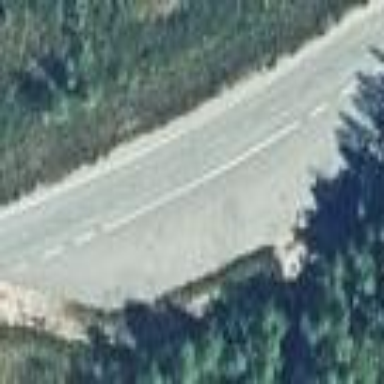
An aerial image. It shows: Asphalt surface at rest area.